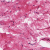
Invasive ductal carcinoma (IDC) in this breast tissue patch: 0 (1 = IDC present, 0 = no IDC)